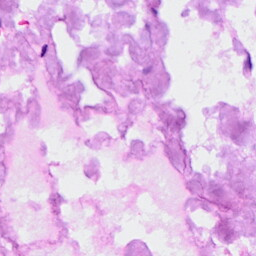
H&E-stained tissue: Ovarian